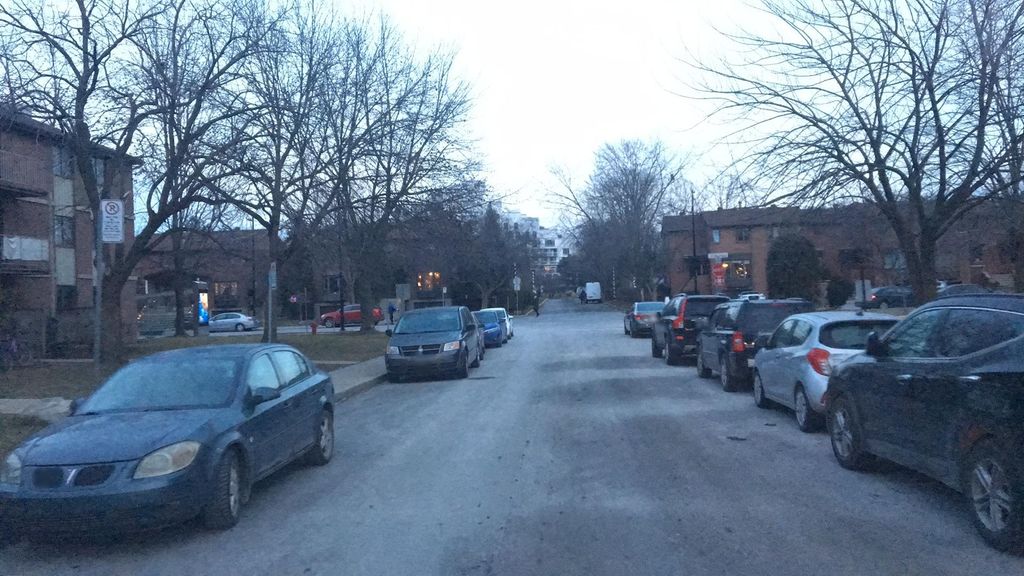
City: montreal